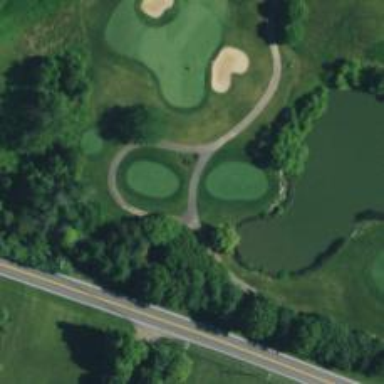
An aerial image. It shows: Service road used as golf cart path.